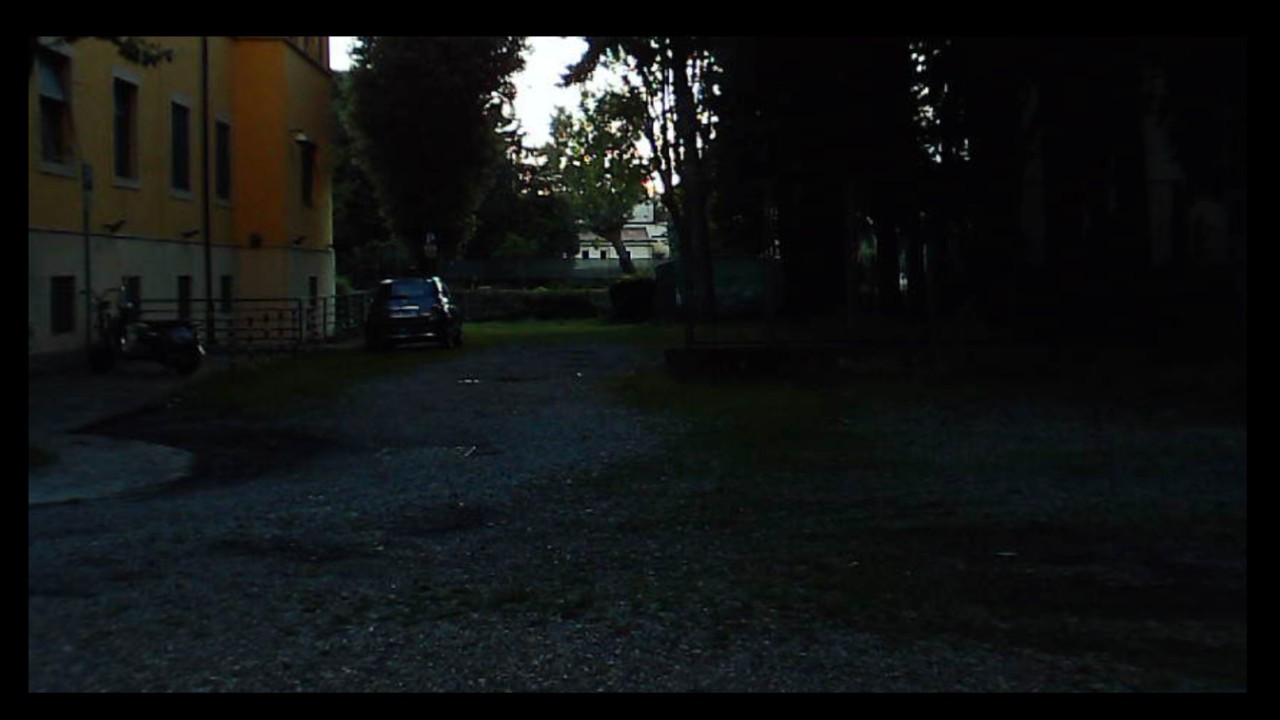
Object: DJI Mini 3

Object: DarwinFPV cineape20